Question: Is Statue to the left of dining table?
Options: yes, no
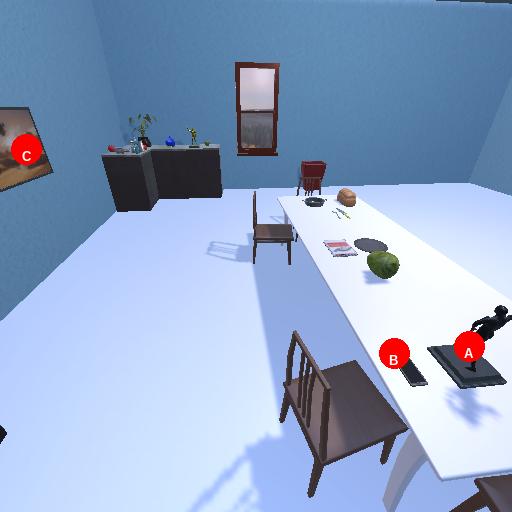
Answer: yes